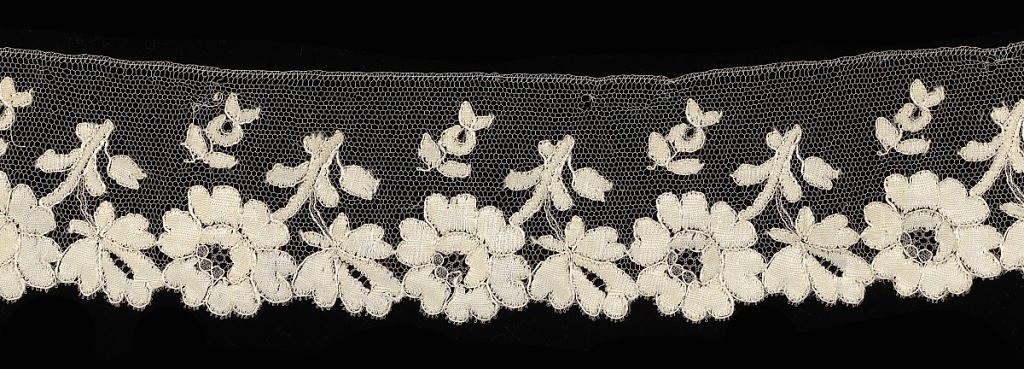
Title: Edging
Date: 19th century
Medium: silk Technique: bobbin lace, blonde style
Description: Edging lace showing a pattern of flowers and leaves that form scallops along one side.